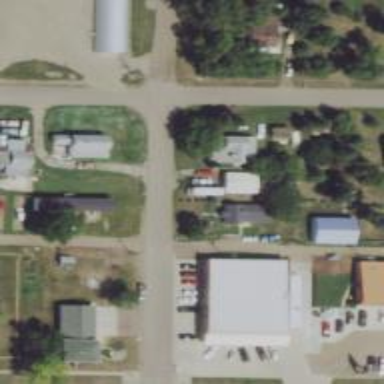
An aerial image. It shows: Alley classified as service road.